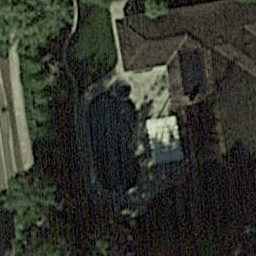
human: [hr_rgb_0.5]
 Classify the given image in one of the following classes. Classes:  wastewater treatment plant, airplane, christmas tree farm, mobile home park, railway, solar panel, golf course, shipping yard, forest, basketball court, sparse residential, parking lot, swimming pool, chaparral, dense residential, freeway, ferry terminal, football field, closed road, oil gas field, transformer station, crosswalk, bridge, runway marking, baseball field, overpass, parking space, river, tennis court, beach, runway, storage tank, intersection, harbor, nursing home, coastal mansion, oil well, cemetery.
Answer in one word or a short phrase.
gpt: swimming pool